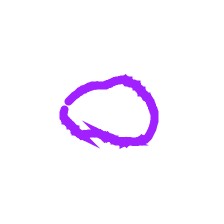
Shape: circle